Interaction volume radius: 10 \u00c5
Interaction volume height: 10 \u00c5
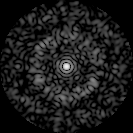
Disorder parameter: 0.8558